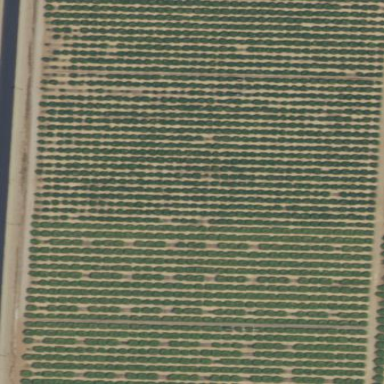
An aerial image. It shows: Orange orchard with rows of orange trees.